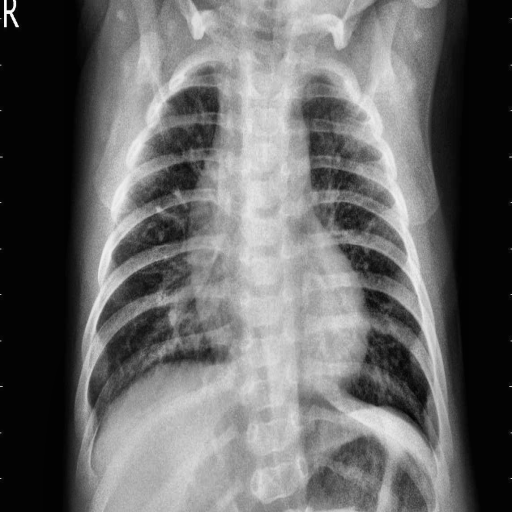
Finding: PNEUMONIA